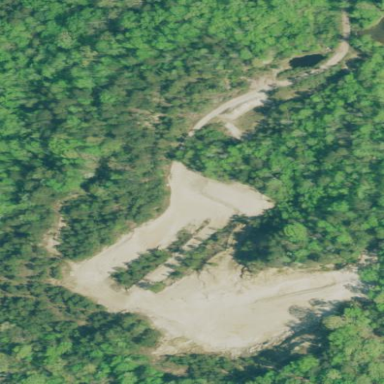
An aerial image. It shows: Quarry area.